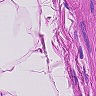
Metastatic tissue present: no